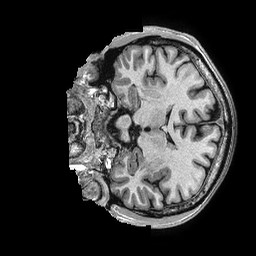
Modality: T1w
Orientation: coronal
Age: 49
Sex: male
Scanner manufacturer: ge
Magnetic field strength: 3 T
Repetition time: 0.006952 s
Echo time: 0.00292 s